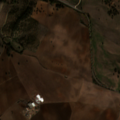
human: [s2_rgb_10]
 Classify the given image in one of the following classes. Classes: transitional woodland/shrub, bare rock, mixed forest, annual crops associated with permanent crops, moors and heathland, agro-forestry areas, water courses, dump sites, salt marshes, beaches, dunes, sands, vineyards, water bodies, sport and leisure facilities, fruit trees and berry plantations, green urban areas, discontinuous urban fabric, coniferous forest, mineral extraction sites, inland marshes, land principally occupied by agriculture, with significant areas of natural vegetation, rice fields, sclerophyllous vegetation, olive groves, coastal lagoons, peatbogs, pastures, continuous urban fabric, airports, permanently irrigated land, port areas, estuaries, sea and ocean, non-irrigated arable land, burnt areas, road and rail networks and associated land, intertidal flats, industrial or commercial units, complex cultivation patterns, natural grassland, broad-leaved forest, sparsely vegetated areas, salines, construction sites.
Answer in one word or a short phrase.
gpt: non-irrigated arable land, agro-forestry areas, transitional woodland/shrub